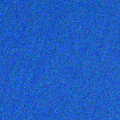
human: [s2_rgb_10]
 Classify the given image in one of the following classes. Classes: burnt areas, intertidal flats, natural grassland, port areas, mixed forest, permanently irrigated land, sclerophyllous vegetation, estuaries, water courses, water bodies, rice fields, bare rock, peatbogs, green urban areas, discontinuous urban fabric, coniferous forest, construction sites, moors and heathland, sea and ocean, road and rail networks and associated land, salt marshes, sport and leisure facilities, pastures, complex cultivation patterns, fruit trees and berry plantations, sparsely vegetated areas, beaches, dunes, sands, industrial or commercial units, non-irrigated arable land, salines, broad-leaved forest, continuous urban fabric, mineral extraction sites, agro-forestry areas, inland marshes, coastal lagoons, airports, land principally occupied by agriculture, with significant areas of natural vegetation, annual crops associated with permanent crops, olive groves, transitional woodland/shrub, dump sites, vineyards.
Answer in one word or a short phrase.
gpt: sea and ocean